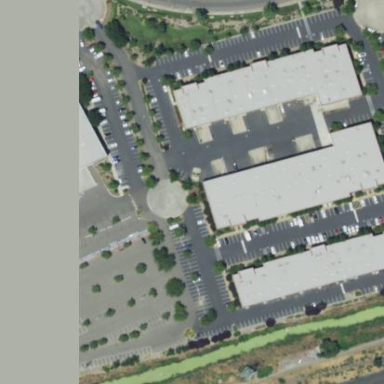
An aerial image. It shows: Industrial building.